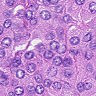
Metastatic tissue present: yes